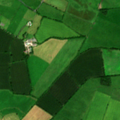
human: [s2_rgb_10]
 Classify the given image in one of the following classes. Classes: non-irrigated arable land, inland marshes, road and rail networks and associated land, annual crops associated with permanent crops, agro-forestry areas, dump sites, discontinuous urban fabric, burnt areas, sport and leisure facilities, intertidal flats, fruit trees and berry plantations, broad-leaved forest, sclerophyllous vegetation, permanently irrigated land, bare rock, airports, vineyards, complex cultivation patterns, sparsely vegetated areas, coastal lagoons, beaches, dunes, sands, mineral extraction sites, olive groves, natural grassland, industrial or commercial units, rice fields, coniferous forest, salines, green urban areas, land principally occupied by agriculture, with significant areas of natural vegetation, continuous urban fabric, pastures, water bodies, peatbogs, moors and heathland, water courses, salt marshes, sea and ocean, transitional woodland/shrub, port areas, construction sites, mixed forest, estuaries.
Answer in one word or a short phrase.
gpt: non-irrigated arable land, pastures, complex cultivation patterns